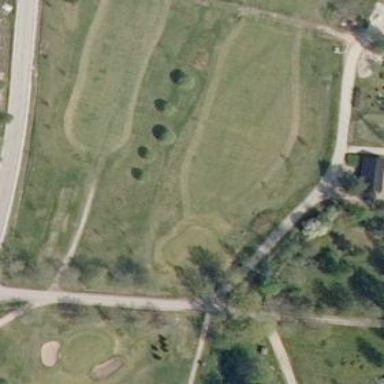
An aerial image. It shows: Golf fairway surrounded by grass.